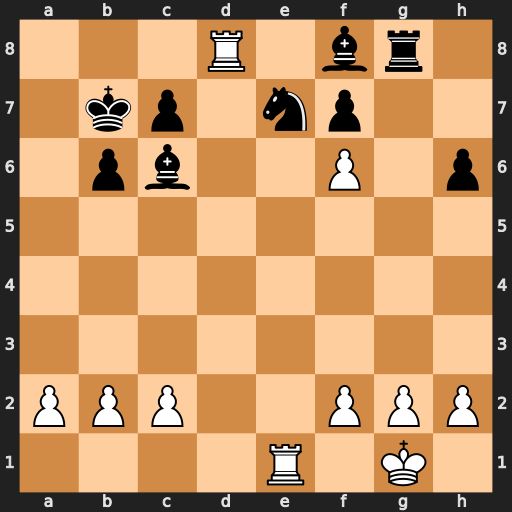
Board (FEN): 3R1br1/1kp1np2/1pb2P1p/8/8/8/PPP2PPP/4R1K1
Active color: w
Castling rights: -
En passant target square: -
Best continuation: fxe7 Rxg2+ Kf1 Bxe7 Rxe7